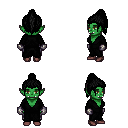
a pixel art fantasy rpg character, female body template, orc, green skin, gray robe, metal pants, black long topknot hairstyle, metal gloves, maroon shoes, four views (front, back, left, right), 2x2 character sprite sheet, small pixel art, hard edges, no anti-aliasing